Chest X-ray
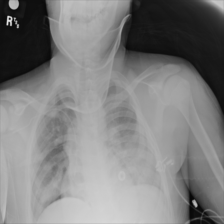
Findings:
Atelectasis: negative
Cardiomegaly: negative
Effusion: negative
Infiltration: negative
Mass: negative
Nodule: negative
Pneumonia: negative
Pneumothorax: positive
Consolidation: negative
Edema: negative
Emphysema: negative
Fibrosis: negative
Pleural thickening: negative
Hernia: negative